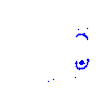
Particle: pion